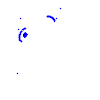
Particle: pion